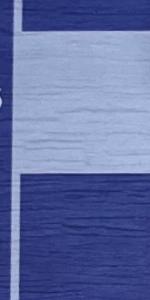
Label: Empty